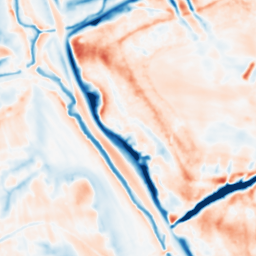
Category: multiscale
Decomposition family: dog_multiscale
Decomposition parameters: sigma_ratio: 1.4
n_scales: 6
base_sigma: 1
Upsampling method: sinc_hamming
Upsampling parameters: scale: 2
kernel_size: 16
Upsampling scale: 2